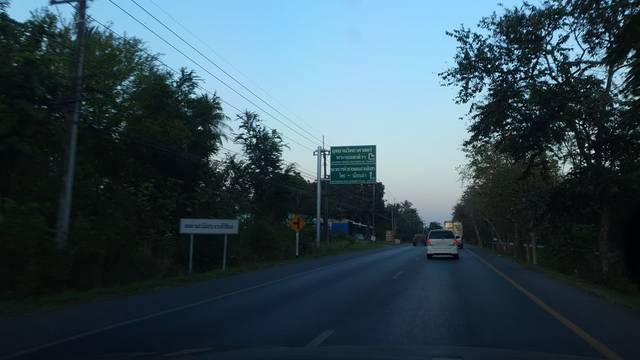
Region: Thailand
Coordinates: 11.72, 99.723